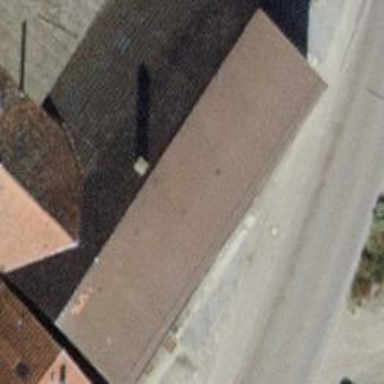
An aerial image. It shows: Gabled roof on retail building.